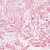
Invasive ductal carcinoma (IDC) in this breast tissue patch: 0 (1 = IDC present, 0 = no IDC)